Aerial crown-view tile of a tropical tree (Barro Colorado Island, Panama), acquired 20240918:
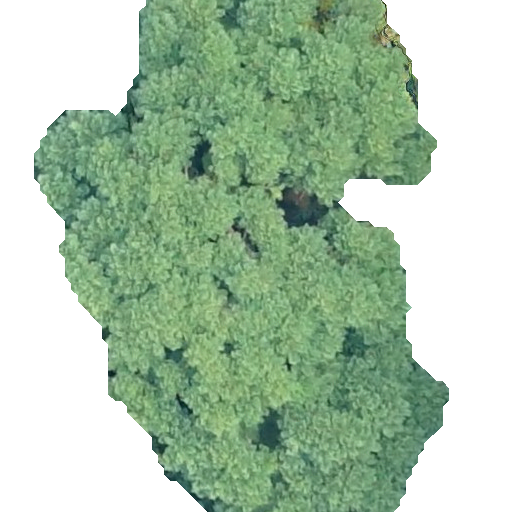
Species: Jacaranda copaia
GBIF accepted scientific name: Jacaranda copaia
Crown area: 263.189 m²